Field crop: tomato
Growth stage: 2
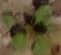
Species: solanum